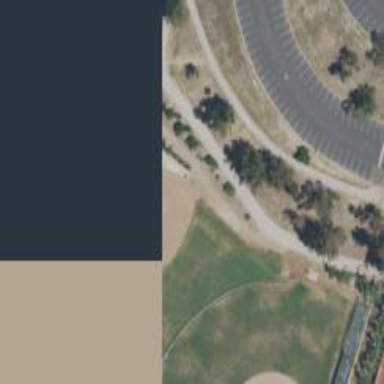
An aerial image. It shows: Softball pitch for leisure land activities.